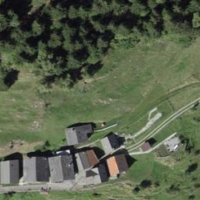
EUNIS habitat code: 24
Species observed at this site:
Tettigonia viridissima
Euphorbia cyparissias